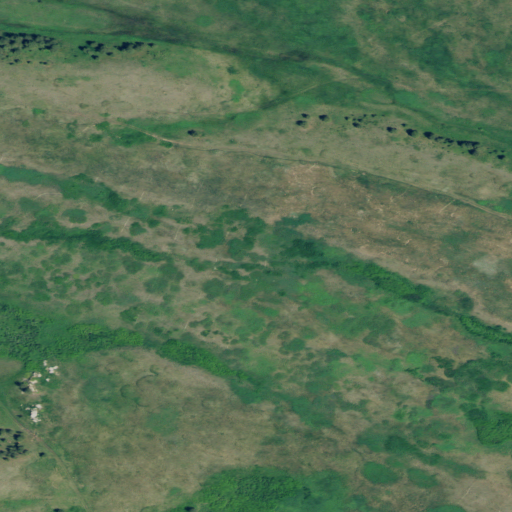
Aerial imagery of valley in Montana named Goslin Gulch containing shrub, grassland, and evergreen forest